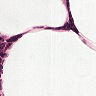
Metastatic tissue present: no